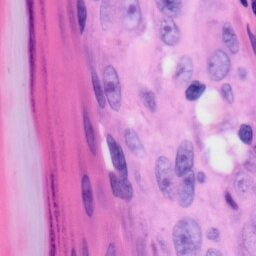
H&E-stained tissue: Skin